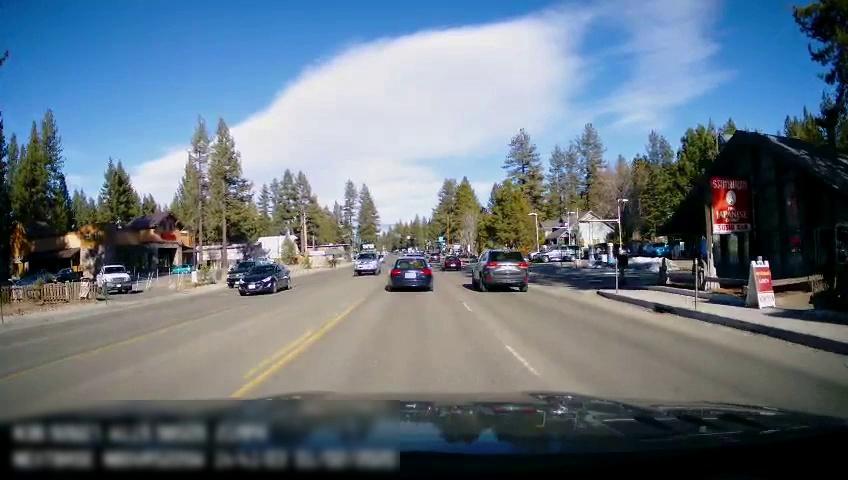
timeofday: Day
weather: Sunny
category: Drivable Space
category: Vehicles | Car
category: Vehicles | Truck
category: Vehicles | SUV
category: Vehicles | Truck
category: Vehicles | SUV
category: Vehicles | Car
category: Vehicles | SUV
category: Vehicles | Truck
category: Vehicles | SUV
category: Vehicles | SUV
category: Lanes | Opposite Lane
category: Lanes | Current Lane
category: Lanes | Current Lane
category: Lanes | Opposite Lane